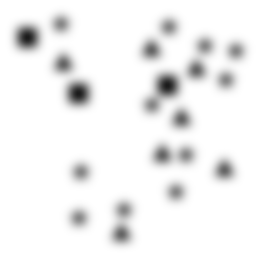
Squares: 3
Triangles: 7
Stars: 11
Total shapes: 21